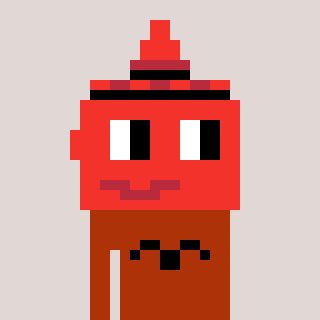
a pixel art character with square red glasses, a ketchup-shaped head and a hotbrown-colored body on a warm background